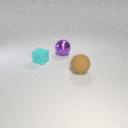
small cyan rubber cube behind large brown rubber sphere